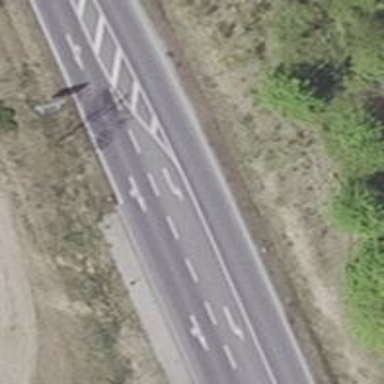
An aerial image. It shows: Asphalt road classified as primary highway.